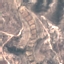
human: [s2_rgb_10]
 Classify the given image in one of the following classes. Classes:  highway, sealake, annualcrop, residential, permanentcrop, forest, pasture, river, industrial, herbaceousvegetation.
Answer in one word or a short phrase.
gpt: HerbaceousVegetation